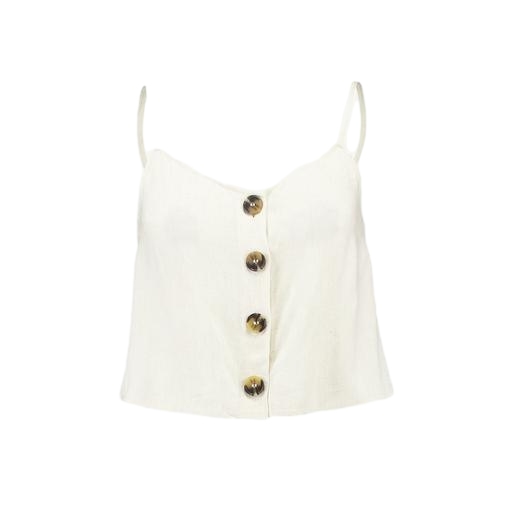
natural button-front vest, white sleeveless button, white button front barcelona cami, white background